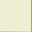
Piece: xx